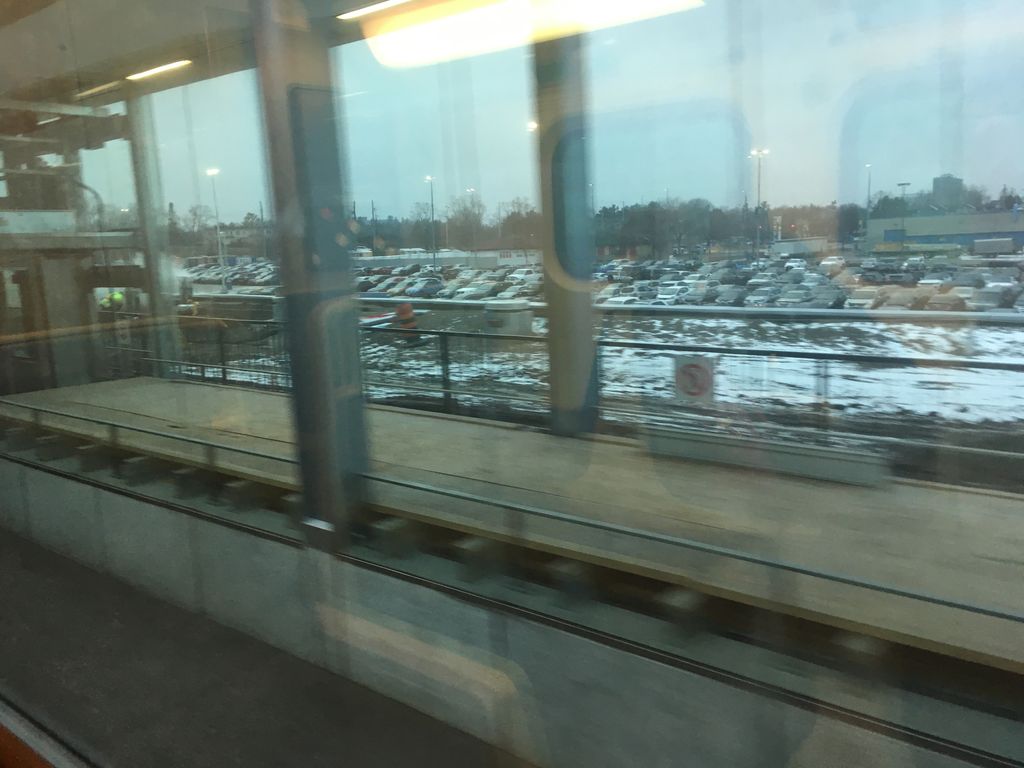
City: toronto